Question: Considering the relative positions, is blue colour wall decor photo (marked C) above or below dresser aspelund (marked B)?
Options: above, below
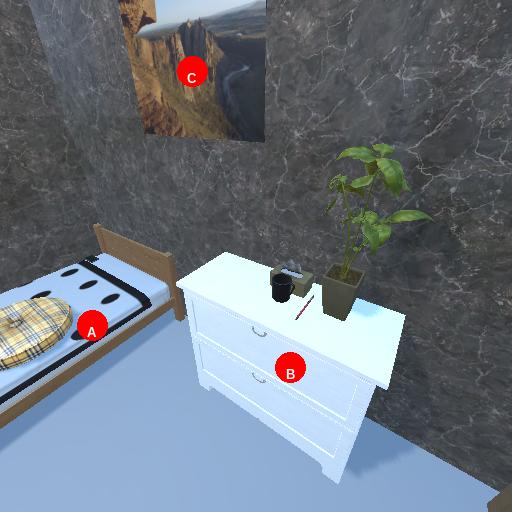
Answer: above